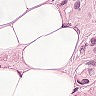
Metastatic tissue present: yes